Field crop: tomato
Growth stage: 2
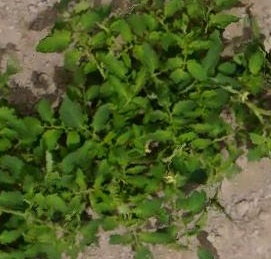
Species: tomato